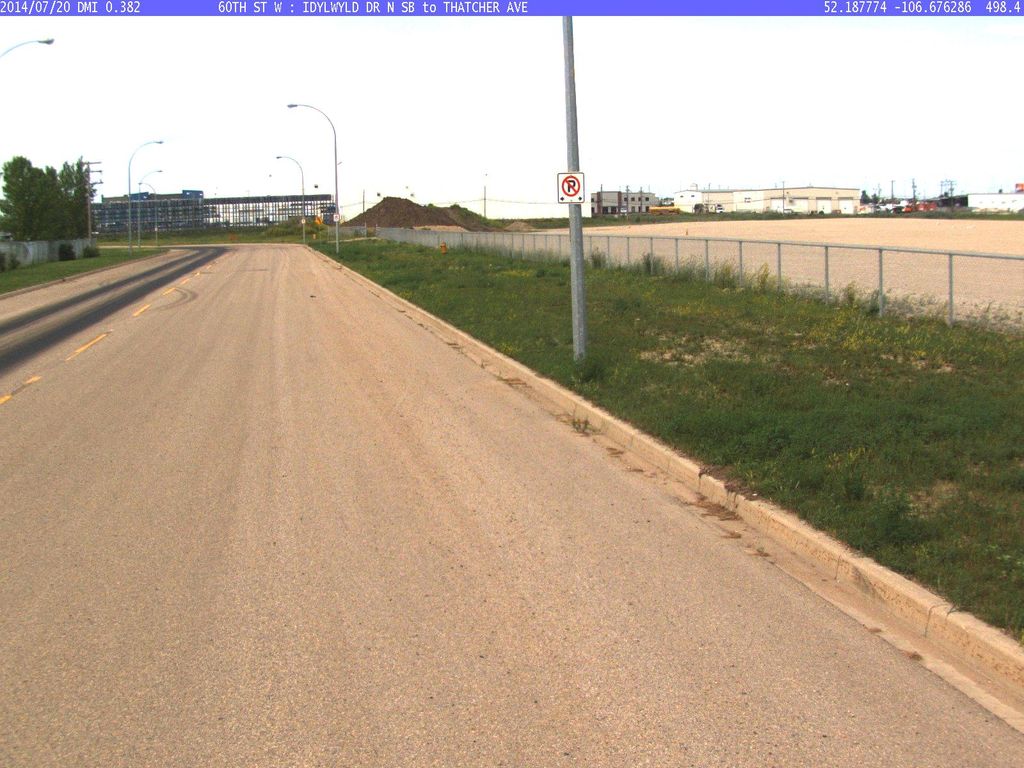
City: saskatoon